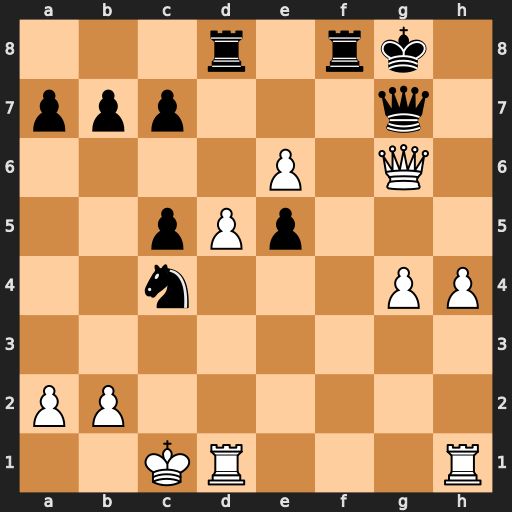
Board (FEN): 3r1rk1/ppp3q1/4P1Q1/2pPp3/2n3PP/8/PP6/2KR3R
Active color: w
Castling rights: -
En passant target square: -
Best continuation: Qxg7+ Kxg7 e7